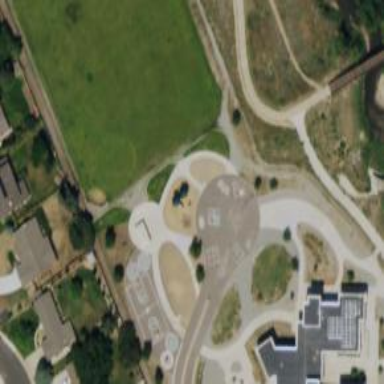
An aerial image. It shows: Playground area for leisure activities on the land.